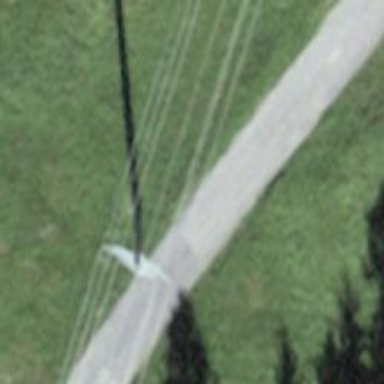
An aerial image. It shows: Power tower.